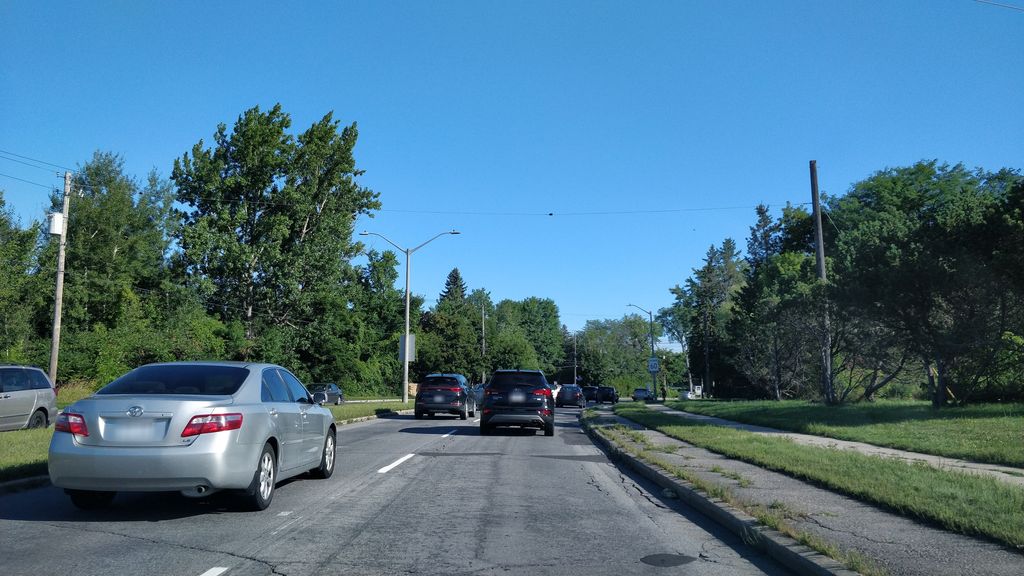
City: ottawa-gatineau